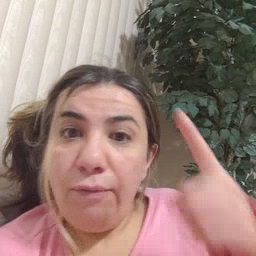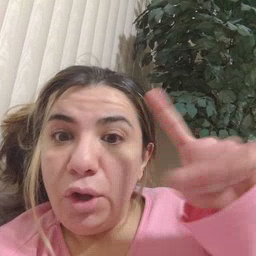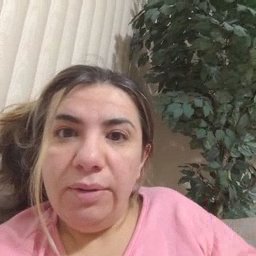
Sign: for